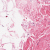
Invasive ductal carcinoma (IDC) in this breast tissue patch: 0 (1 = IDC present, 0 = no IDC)